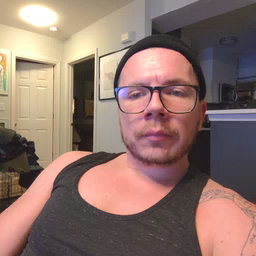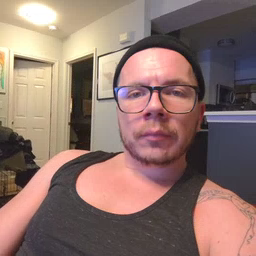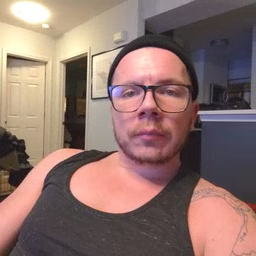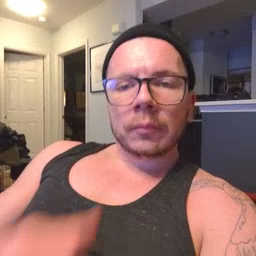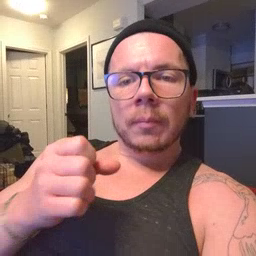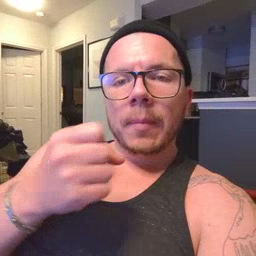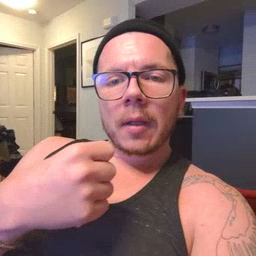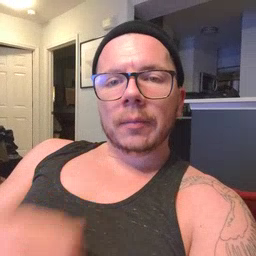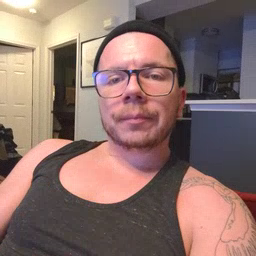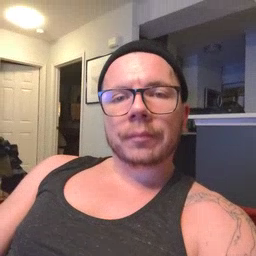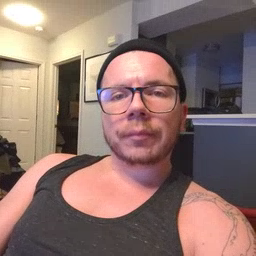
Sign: make